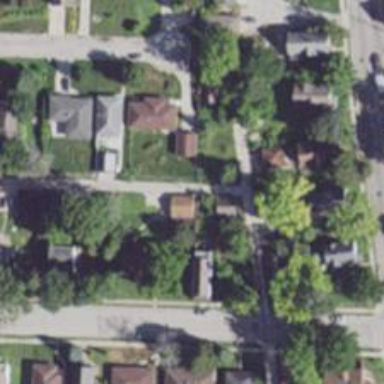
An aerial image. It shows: Neighborhood.